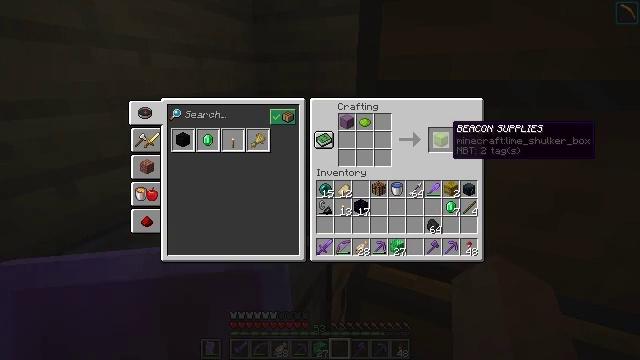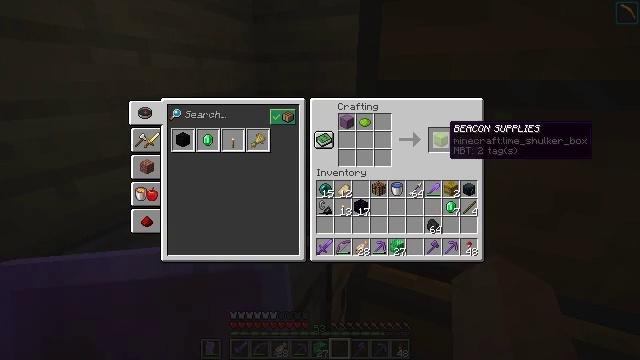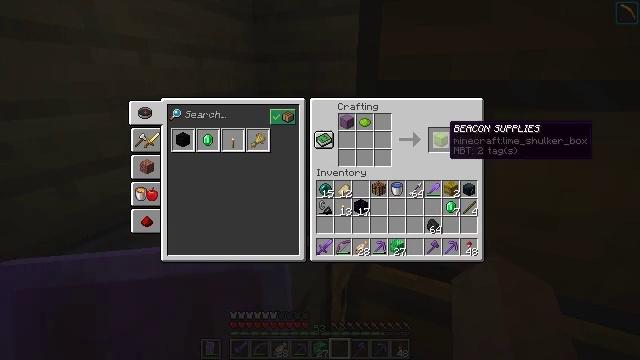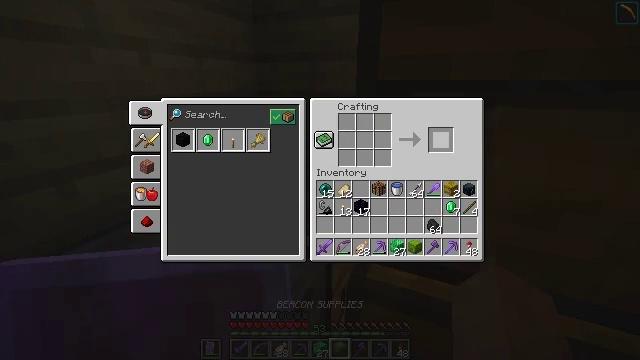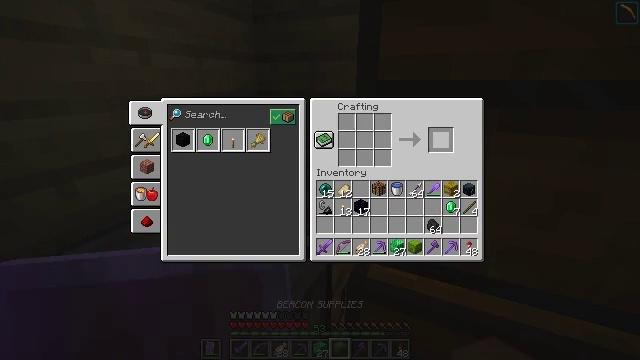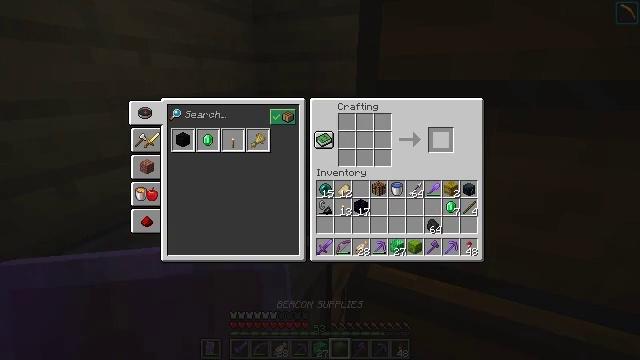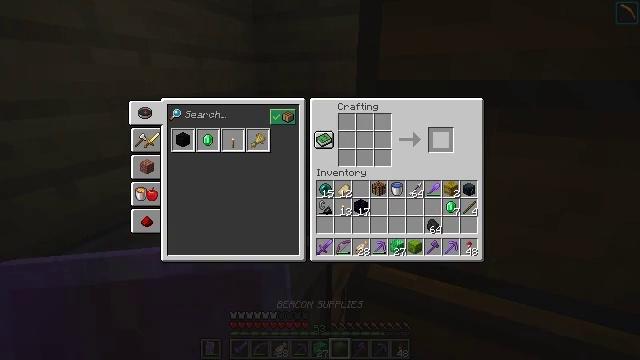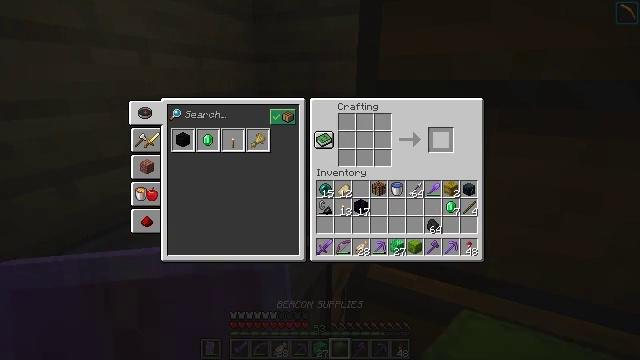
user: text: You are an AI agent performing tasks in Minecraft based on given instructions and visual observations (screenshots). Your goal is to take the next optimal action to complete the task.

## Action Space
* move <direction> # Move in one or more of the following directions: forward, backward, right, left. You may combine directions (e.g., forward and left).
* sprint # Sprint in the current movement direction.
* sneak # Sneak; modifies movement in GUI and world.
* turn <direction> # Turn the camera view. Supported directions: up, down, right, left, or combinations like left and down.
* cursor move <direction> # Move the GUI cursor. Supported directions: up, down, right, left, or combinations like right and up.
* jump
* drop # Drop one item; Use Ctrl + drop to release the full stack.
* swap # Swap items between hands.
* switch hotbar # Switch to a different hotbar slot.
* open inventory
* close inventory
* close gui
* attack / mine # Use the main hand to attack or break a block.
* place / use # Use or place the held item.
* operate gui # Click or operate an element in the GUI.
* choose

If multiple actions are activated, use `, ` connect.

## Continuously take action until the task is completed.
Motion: motion action
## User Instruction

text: craft item lime shulker box
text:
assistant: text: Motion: sneak
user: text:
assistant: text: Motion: sneak
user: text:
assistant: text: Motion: sneak, attack / mine
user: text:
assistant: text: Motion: sneak, attack / mine
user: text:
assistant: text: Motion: sneak, attack / mine
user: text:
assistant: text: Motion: sneak
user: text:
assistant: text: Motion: no_op
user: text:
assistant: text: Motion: no_op